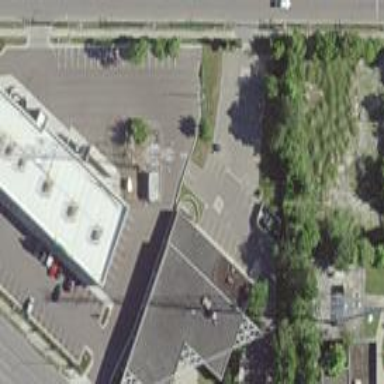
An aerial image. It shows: Building that serves as library.